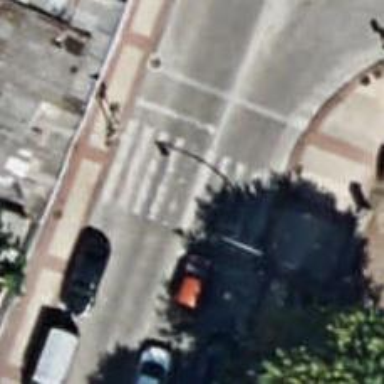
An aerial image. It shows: Crossing with traffic signals.